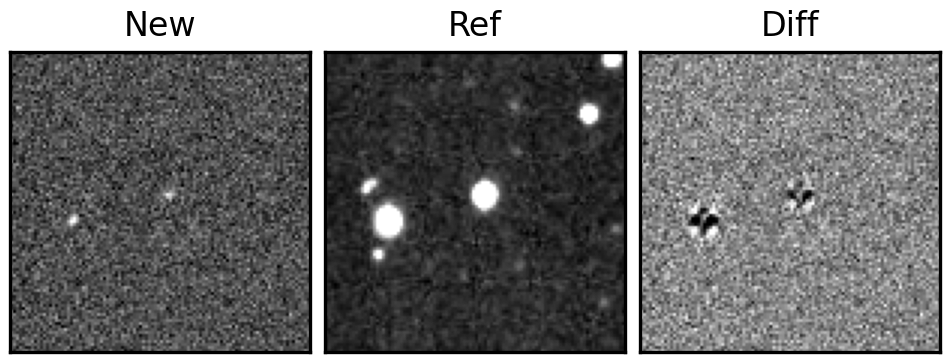
Label: bogus